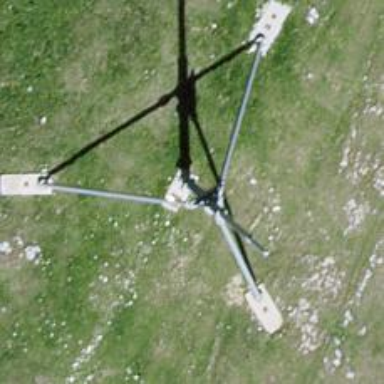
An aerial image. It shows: Antenna.